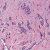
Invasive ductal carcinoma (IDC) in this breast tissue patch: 1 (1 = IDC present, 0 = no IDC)